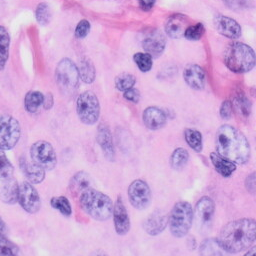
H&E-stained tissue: Skin